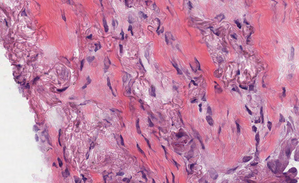
Tumor epithelial tissue: no
Tumor-associated stroma tissue: yes
Normal tissue: no